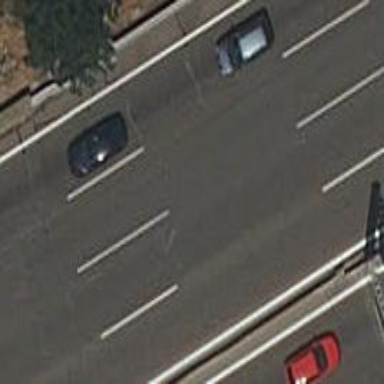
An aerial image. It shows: View of motorway.